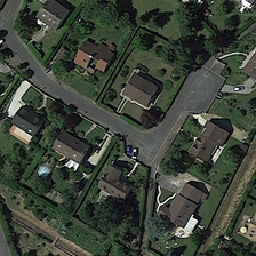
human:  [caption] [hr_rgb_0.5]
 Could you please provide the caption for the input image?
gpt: on the ground there are all kinds of residential buildings .

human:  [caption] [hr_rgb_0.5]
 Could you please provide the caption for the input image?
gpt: There are many green plants and several houses around the road.

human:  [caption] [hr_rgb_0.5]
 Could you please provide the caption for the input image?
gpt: street distribution around a lot of green plants and different houses.

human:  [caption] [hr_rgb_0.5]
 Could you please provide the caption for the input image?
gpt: The distribution of many roads in green plants and several houses

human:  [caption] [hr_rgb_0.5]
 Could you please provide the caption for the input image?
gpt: The road surrounds many green trees and houses